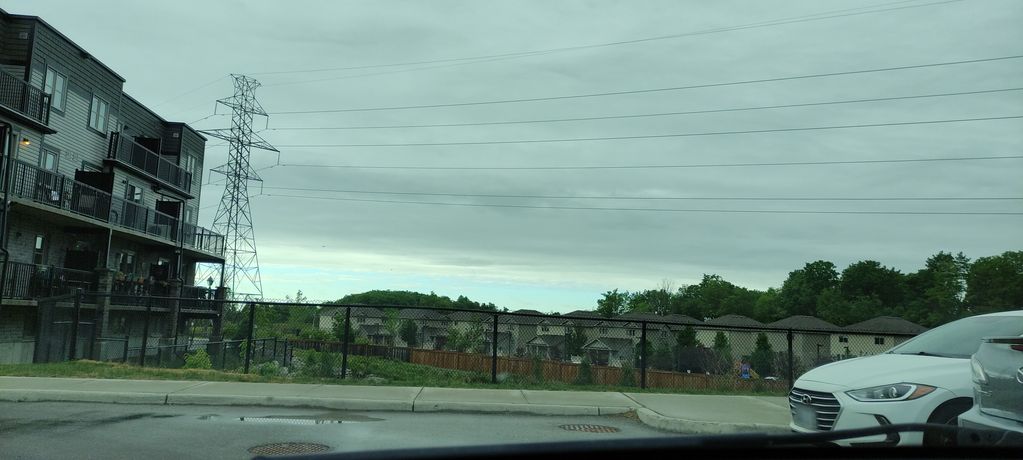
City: kitchener-waterloo